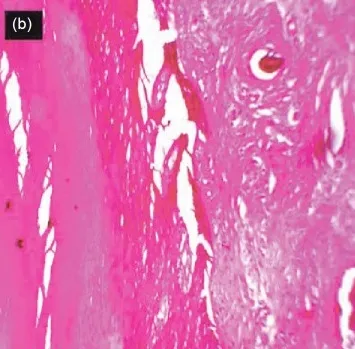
Loss of polarity and disordered arrangement of keratinocyte in stratum malphigian with part of normal dermis, H & E stain 10x.
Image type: pathology (h&e)